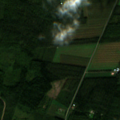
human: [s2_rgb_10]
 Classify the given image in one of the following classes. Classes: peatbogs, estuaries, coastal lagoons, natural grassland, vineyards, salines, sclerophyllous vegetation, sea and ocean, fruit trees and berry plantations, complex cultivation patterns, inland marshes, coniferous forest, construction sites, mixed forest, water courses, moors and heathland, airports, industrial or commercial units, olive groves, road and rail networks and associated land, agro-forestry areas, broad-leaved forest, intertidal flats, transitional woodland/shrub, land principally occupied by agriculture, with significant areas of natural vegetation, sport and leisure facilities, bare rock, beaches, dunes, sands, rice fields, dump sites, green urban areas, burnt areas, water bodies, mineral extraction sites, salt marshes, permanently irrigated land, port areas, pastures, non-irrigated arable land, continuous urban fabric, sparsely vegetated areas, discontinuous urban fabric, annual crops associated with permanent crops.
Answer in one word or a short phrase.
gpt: non-irrigated arable land, coniferous forest, mixed forest